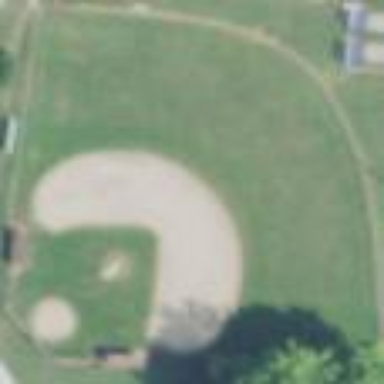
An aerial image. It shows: Baseball stadium for sports and leisure activities.